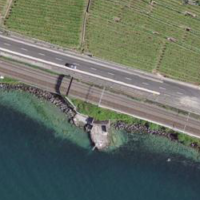
EUNIS habitat code: 14
Species observed at this site:
Erigeron karvinskianus